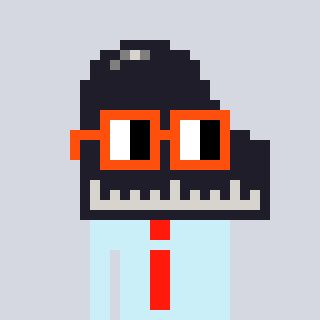
a pixel art character with square orange glasses, a piano-shaped head and a cold-colored body on a cool background